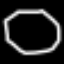
Label: octagon